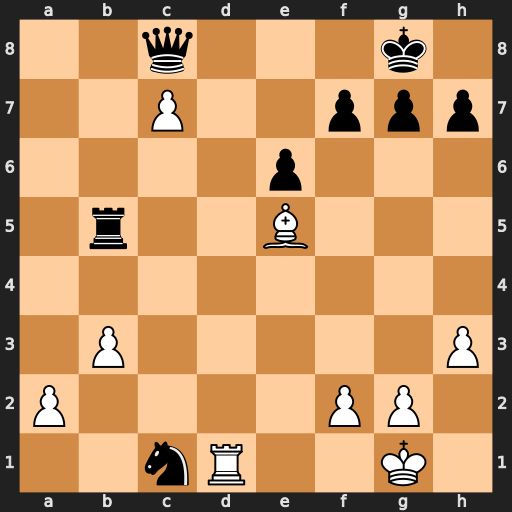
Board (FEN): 2q3k1/2P2ppp/4p3/1r2B3/8/1P5P/P4PP1/2nR2K1
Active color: w
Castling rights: -
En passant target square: -
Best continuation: Rd8+ Qxd8 cxd8=Q#